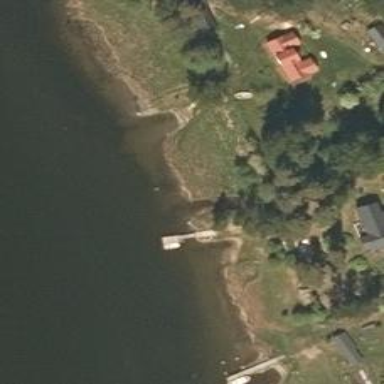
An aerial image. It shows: Man-made pier.